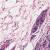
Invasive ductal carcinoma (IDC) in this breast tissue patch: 1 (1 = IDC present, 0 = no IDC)